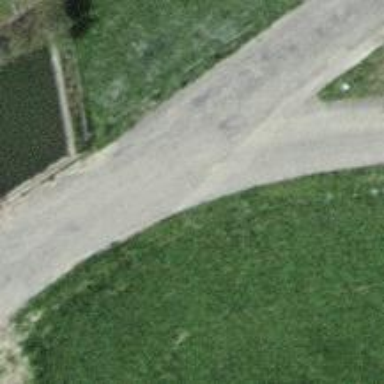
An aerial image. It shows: Asphalt road designated for service vehicles.